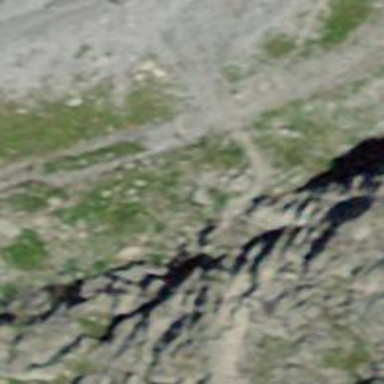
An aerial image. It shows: Rocky path.